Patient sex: F
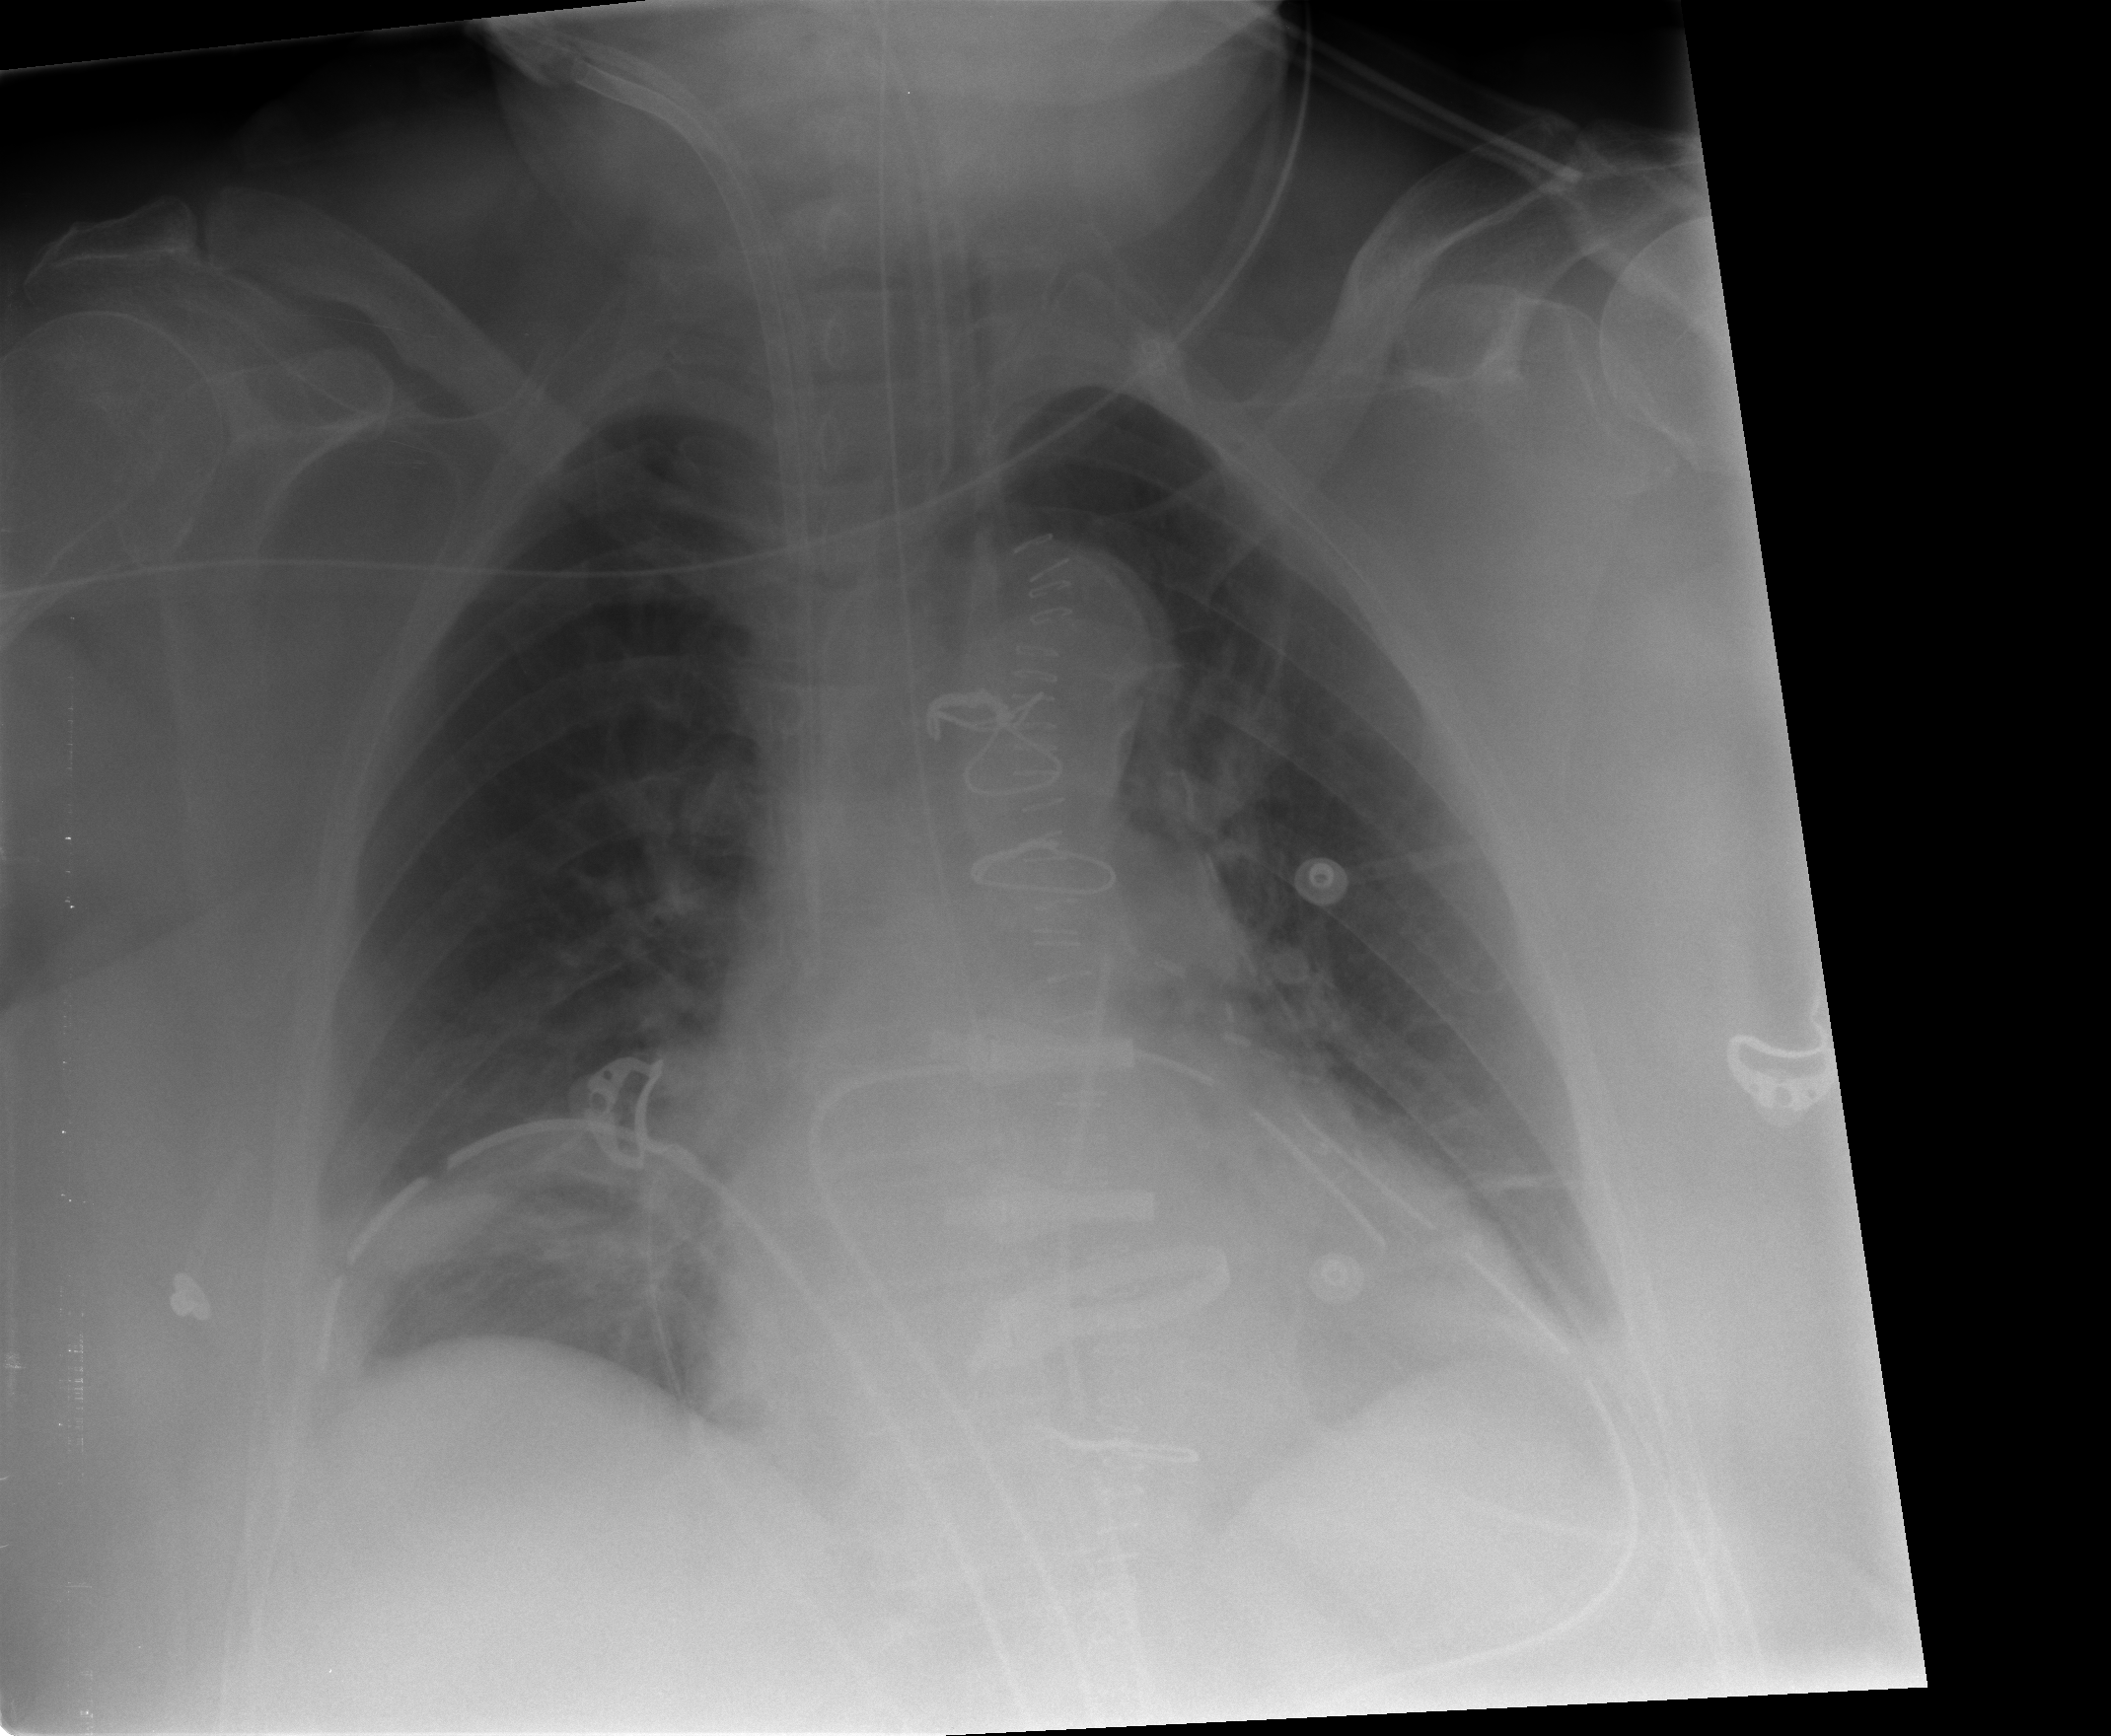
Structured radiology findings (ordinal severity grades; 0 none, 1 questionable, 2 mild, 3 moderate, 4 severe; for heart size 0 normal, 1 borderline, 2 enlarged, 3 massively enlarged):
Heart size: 0
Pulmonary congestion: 0
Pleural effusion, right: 0
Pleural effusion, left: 2
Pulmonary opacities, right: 1
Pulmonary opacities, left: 2
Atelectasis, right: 2
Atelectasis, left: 2